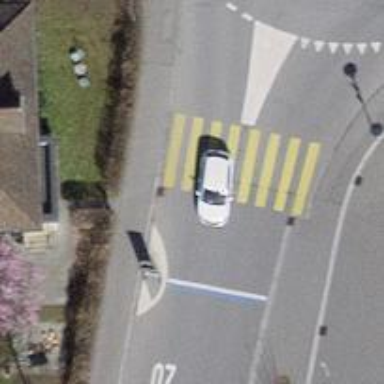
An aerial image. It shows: Zebra crossing footway with island in the middle.